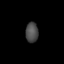
Tissue: lung
Cell type: Others
Senescence score: 0.548
Nuclear area (px): 254
Mean DAPI intensity: 72.425